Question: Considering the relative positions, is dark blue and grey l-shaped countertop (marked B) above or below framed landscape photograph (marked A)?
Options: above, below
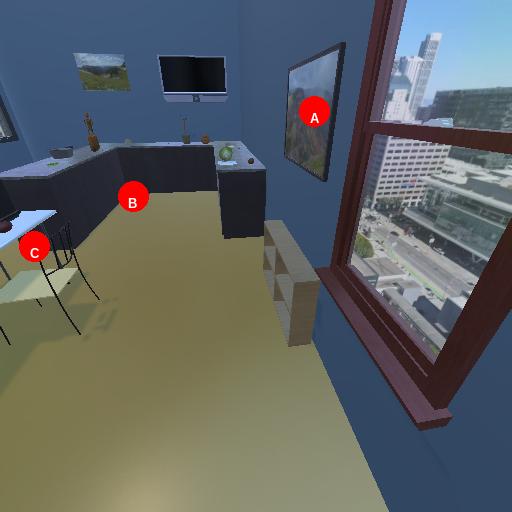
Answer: above